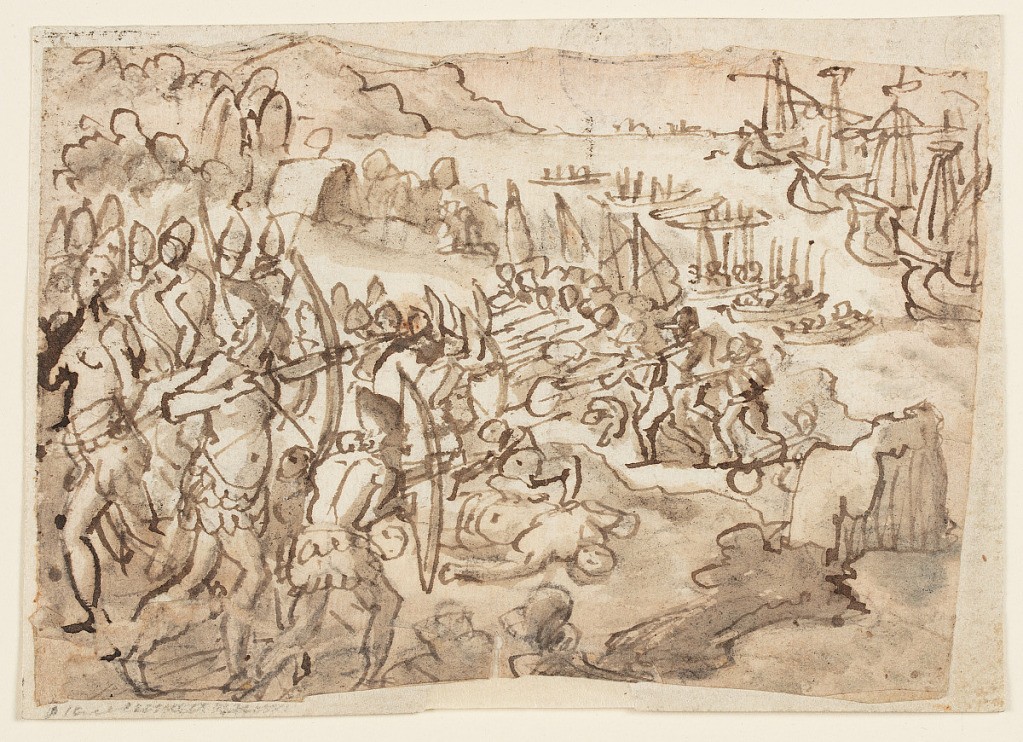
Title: Conquest of the Philippine Islands
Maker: Jan van der Straet, called Stradanus, Flemish, 1523–1605
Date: ca. 1598
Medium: Pen and brown ink, brush and brown and black washes, over black chalk on laid paper
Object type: Drawing
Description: Recto: A broad landscape with Philippine Islanders, shirtless, dressed in layered skirts and pointed hats, in the left foreground and at center. These Islanders shoot arrows towards Spanish troops, who approach, dressed in armor and carrying guns, from the right. In the background at right are five large Spanish ships, moored at sea. Small boats, sent from those ships, approach the bay.